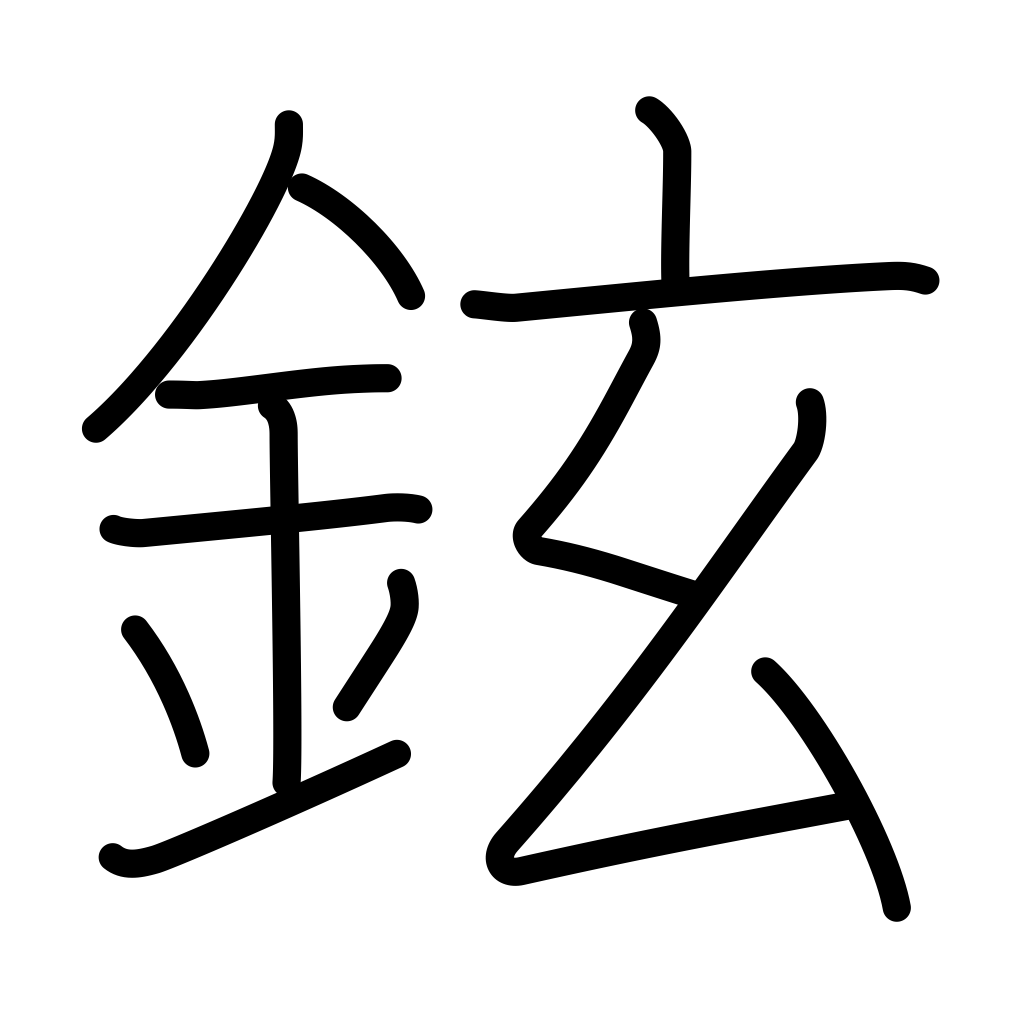
Meaning: handle